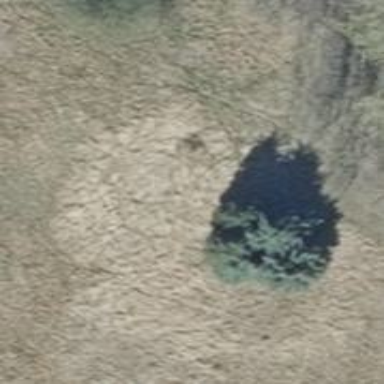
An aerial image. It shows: Evergreen tree with needle-leaved leaves.